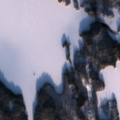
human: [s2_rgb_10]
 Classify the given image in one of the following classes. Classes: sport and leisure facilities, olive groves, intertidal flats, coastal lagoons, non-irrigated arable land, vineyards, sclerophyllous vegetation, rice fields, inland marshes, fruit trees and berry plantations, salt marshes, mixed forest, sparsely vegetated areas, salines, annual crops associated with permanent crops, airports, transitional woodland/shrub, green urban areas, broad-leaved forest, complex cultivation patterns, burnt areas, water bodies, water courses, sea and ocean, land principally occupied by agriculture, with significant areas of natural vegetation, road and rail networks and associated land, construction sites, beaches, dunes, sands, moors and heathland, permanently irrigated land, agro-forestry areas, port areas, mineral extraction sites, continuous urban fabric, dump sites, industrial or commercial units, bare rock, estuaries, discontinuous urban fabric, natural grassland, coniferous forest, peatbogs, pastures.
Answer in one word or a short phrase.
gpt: broad-leaved forest, mixed forest, water bodies